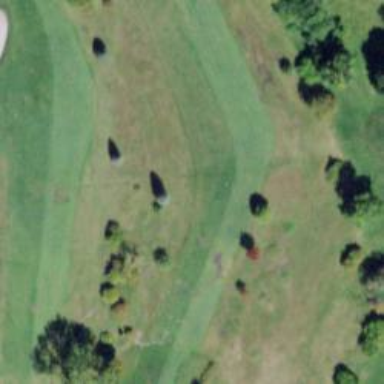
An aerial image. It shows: Golf fairway in the image.